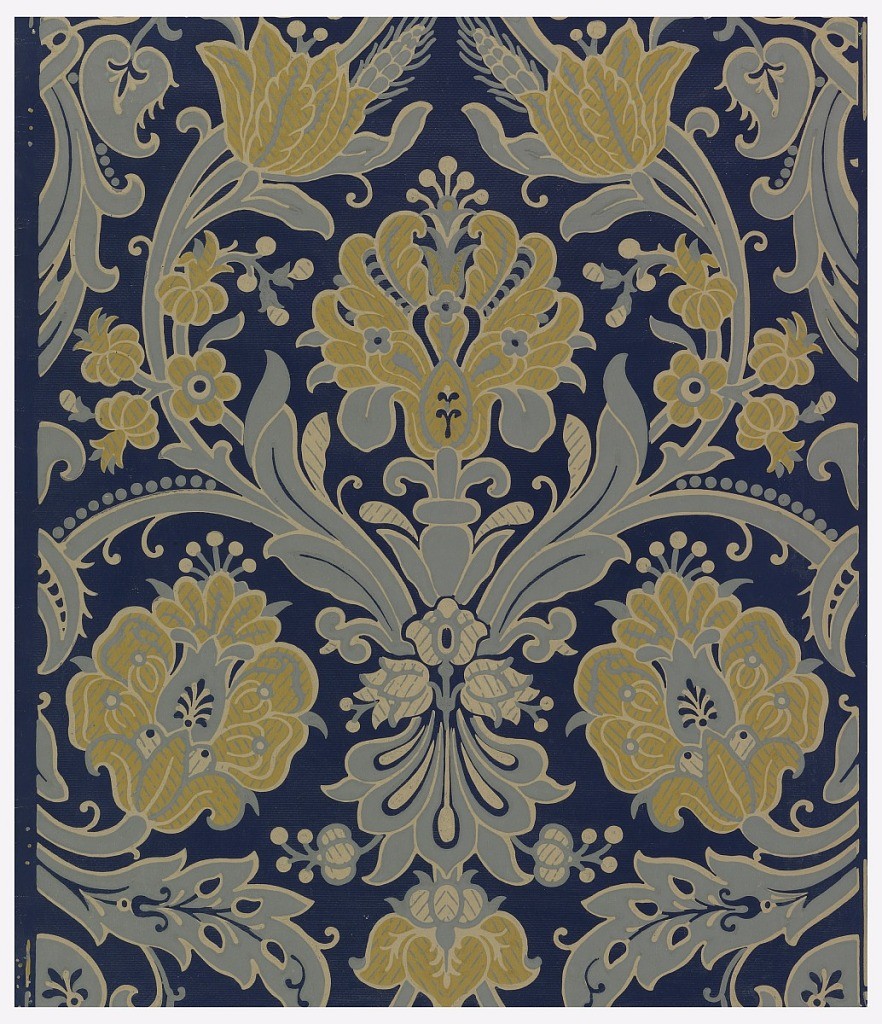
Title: Sidewall
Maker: Jeffrey & Co., 1836–1930 London, England
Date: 1875–1900
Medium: Block-printed and embossed on continuous paper
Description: Paper has textile-inspired design of large-scale stylized floral and foliate motifs printed in turquoise, mustard, and beige on navy ground and embossed.  Raised motifs textured like textile surfaces. Background embossed with texture to simulate woven textile.